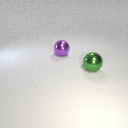
large green metal sphere in front of large purple metal sphere